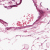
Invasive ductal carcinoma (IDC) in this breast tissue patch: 0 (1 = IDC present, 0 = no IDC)